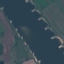
Label: River